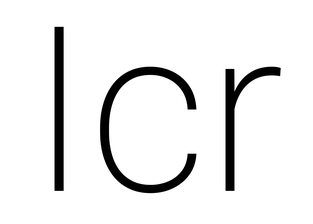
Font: Roboto_ExtraLight